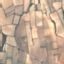
Land use / land cover class: PermanentCrop